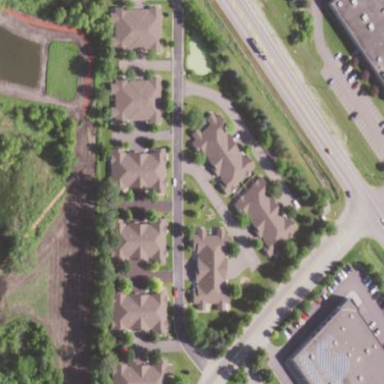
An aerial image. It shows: Condominium within residential area.